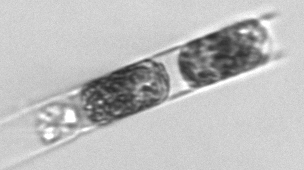
Label: Hemiaulus